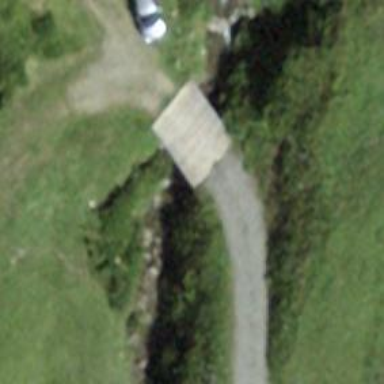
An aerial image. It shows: Path on bridge.